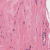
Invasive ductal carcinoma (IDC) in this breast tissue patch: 0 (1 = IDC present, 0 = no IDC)